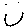
Label: smiley face